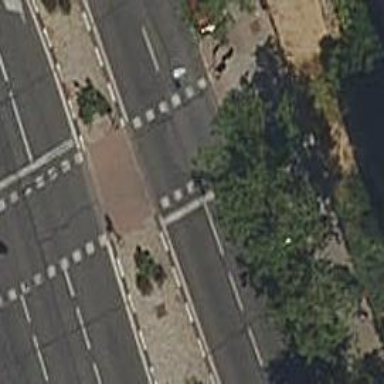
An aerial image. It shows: Pedestrian crossing with traffic signals.